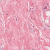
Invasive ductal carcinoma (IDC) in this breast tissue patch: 0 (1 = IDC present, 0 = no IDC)